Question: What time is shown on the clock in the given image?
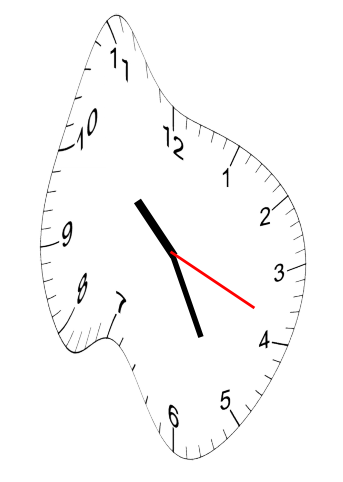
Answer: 10:25:19